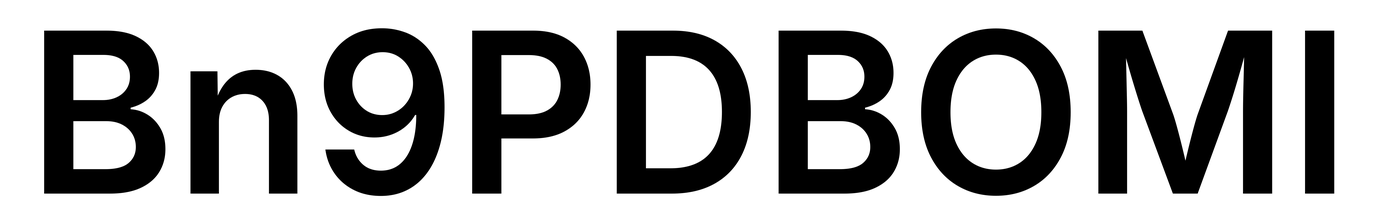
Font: Inter_SemiBold